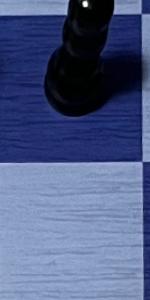
Label: Empty